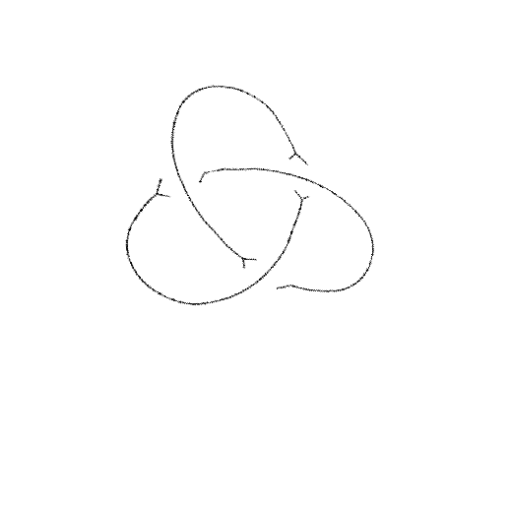
Crossing number: 3